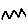
Label: zigzag